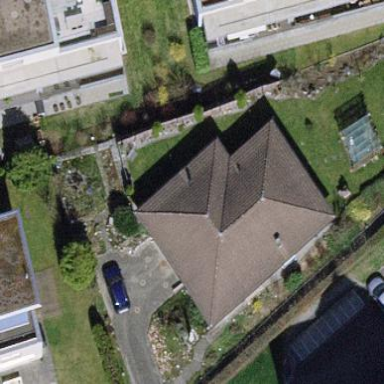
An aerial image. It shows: Building with tiled roof.